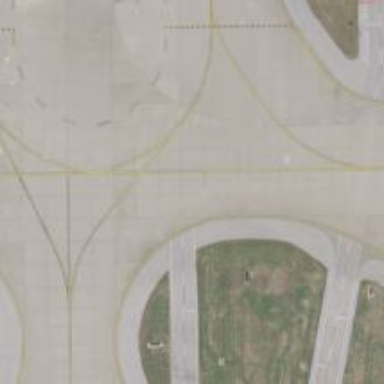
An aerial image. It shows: View of taxiway at the airport.